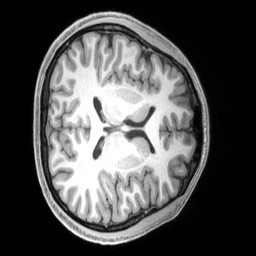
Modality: T1w
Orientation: axial
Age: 23
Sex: male
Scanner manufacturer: siemens
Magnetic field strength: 3 T
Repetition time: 2.4 s
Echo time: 0.00219 s